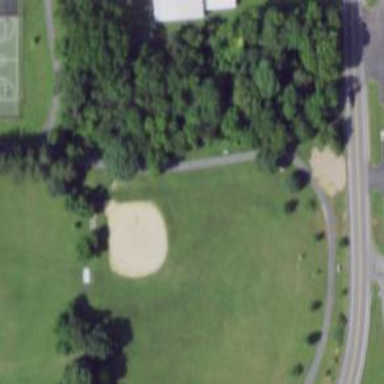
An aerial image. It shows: Baseball pitch for leisure land.